Aerial crown-view tile of a tropical tree (Barro Colorado Island, Panama), acquired 20250512:
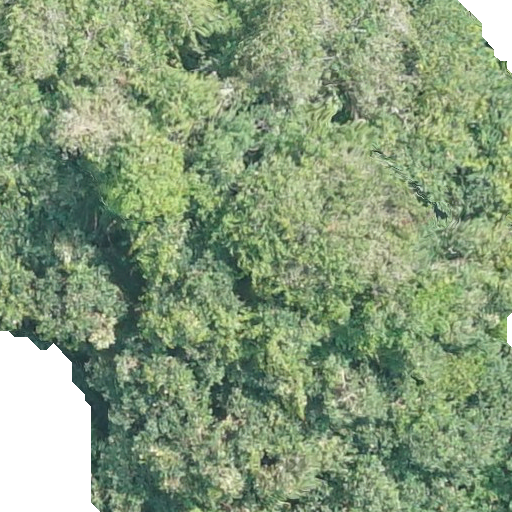
Species: Hieronyma alchorneoides
GBIF accepted scientific name: Hieronyma alchorneoides
Crown area: 488.898 m²